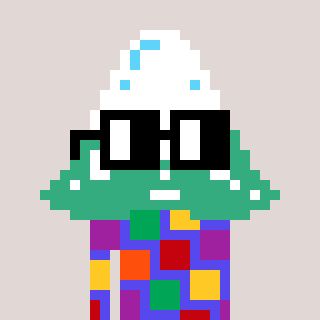
a pixel art character with square black glasses, a snowy mountain-shaped head and a computerblue-colored body on a warm background